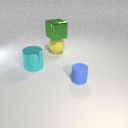
large yellow rubber sphere behind large cyan metal cylinder